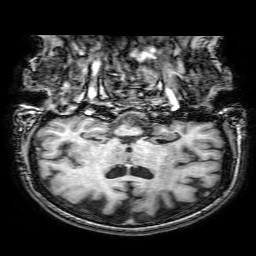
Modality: T1w
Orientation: sagittal
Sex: female
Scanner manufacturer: philips
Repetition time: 0.008214 s
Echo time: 0.00376 s